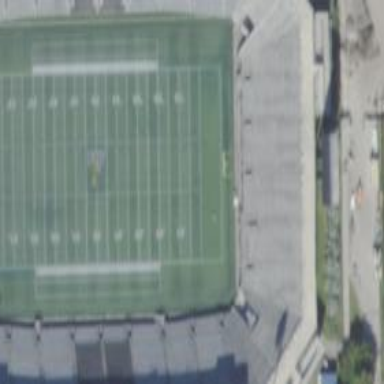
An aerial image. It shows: Pitch used for both American football and soccer.